Field crop: maize
Growth stage: 2
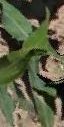
Species: maize